Question: I want to create the following layout with twitter bootstrap. Several containers each below the other and every container have height equals to browser screen height. User will be able to scroll up and down through them. I'm searching is there something ready in bootstrap - .container-browser-height or something?

I made edit to share lesson learned. In twitter bootstrap there is no build in class for this purpose. I searched in the code. So the answer from Krzysztof Krawiec solves the problem.
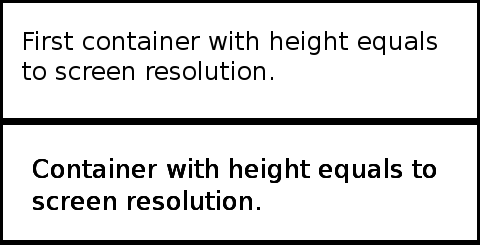
Answer: i'm don't think that bootstrap have premaded component for full window height.
Anyway you can easyli achive this effect by writing your own class.
'''
.fullVH{
width: 200px;
height: 100vh;
display: block;
}
'''
'''
<div class="fullVH" style="background:green">1</div>
<div class="fullVH" style="background:red">2</div>
<div class="fullVH" style="background:blue">3</div>
'''
The trick here is to use viewport instead of using
Hope this helps.